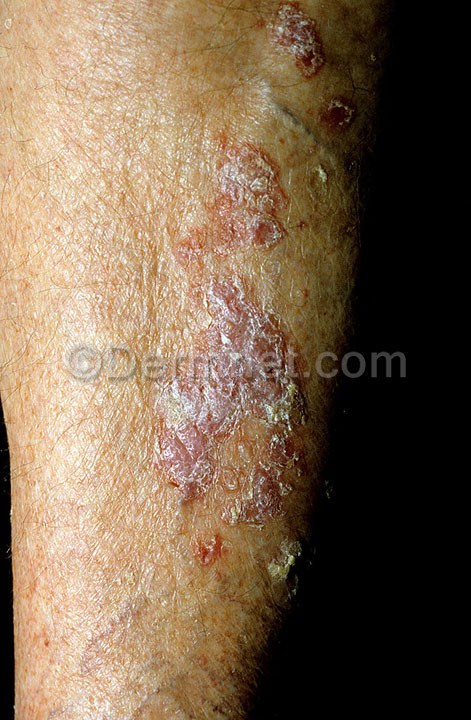
Disease: Actinic Keratosis Basal Cell Carcinoma and other Malignant Lesions